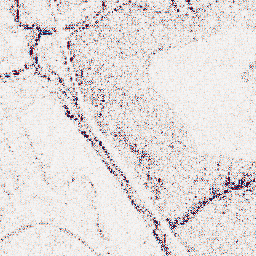
Category: wavelet
Decomposition family: wavelet_biorthogonal
Decomposition parameters: wavelet: bior2.4
level: 1
Upsampling method: quintic
Upsampling parameters: scale: 4
Upsampling scale: 4